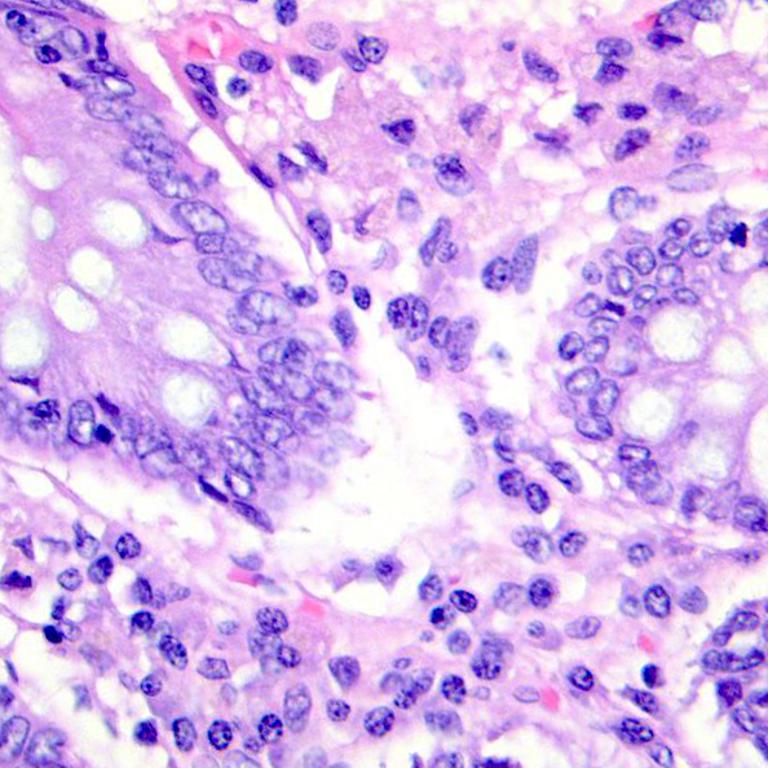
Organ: colon
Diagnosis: benign